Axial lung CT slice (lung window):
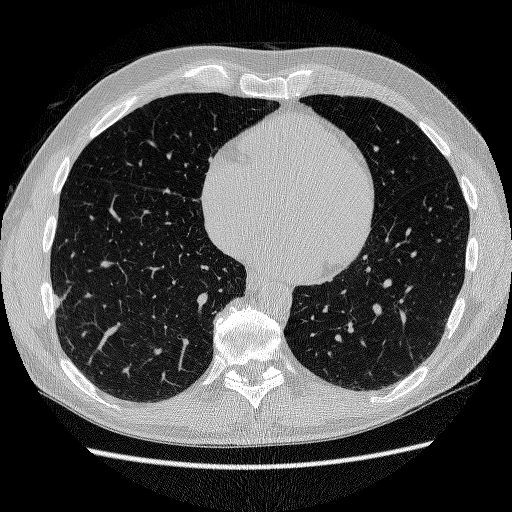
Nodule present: yes
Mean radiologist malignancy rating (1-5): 2.5